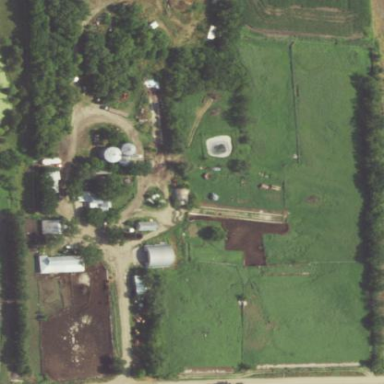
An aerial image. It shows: Farmyard area.